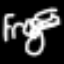
Label: frog